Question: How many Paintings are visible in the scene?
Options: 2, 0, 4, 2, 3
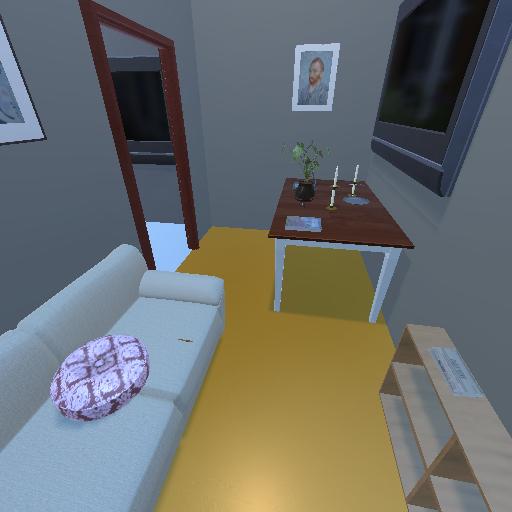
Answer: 2